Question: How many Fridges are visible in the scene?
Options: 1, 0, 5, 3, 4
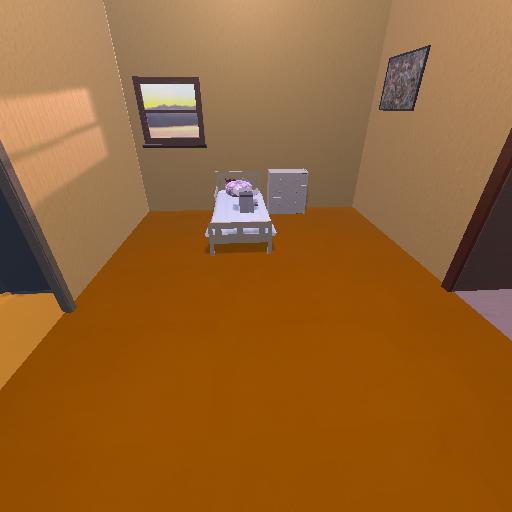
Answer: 1